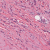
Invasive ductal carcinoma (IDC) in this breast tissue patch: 1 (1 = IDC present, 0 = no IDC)